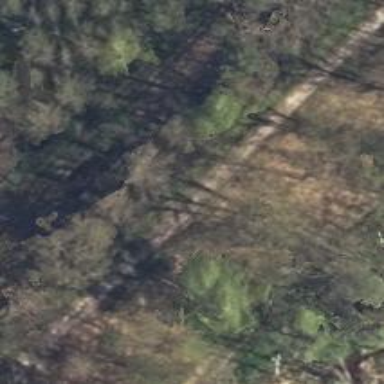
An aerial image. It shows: Bridge over abandoned railway on compacted cycleway.